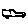
Label: car